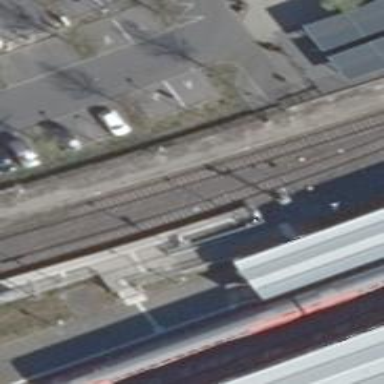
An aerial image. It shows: Stop position for public transport on the railway.